Interaction volume radius: 5 \u00c5
Interaction volume height: 15 \u00c5
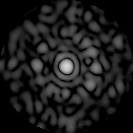
Disorder parameter: 0.8593